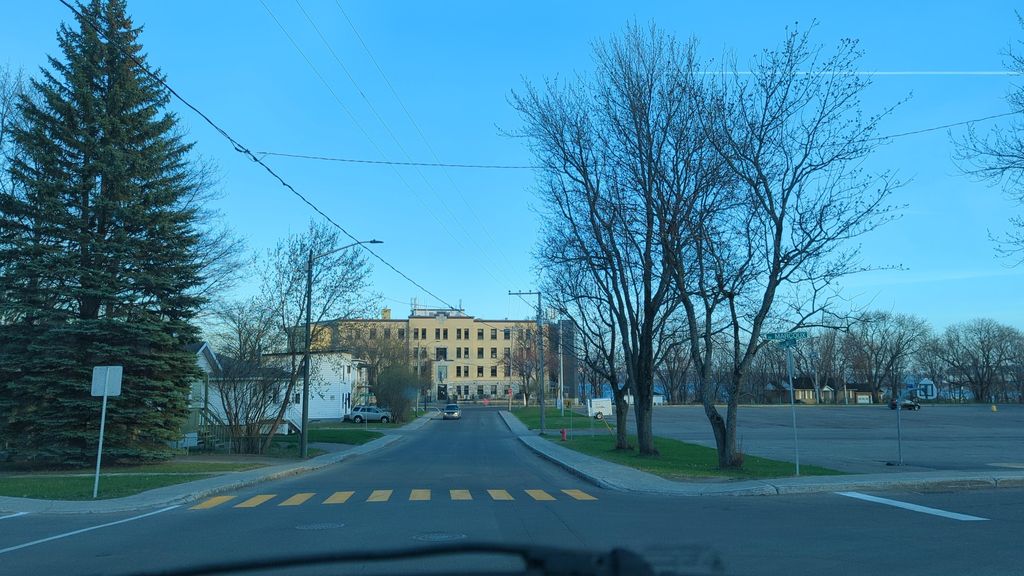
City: quebec_city